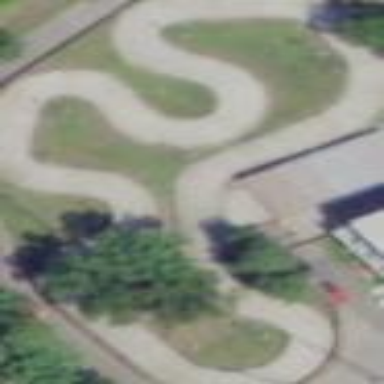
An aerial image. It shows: Asphalt raceway for karting.